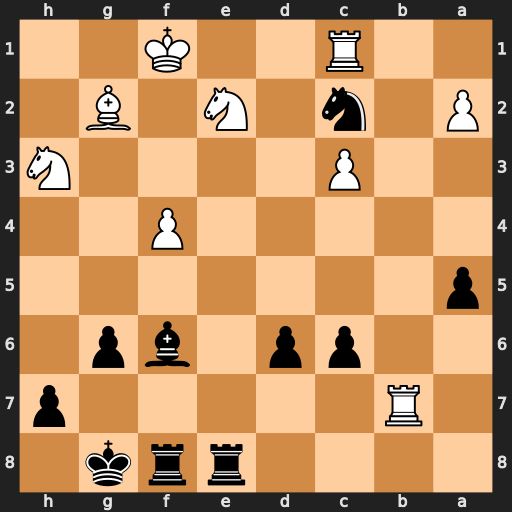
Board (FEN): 4rrk1/1R5p/2pp1bp1/p7/5P2/2P4N/P1n1N1B1/2R2K2
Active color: b
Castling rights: -
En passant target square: -
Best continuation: Ne3+ Kg1 Nxg2